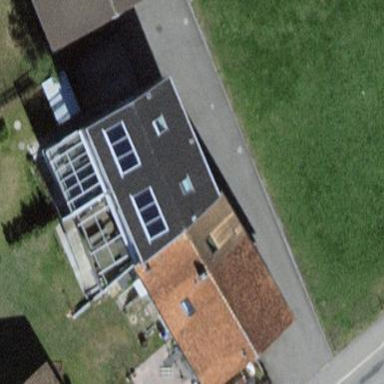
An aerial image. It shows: Semi-detached house.